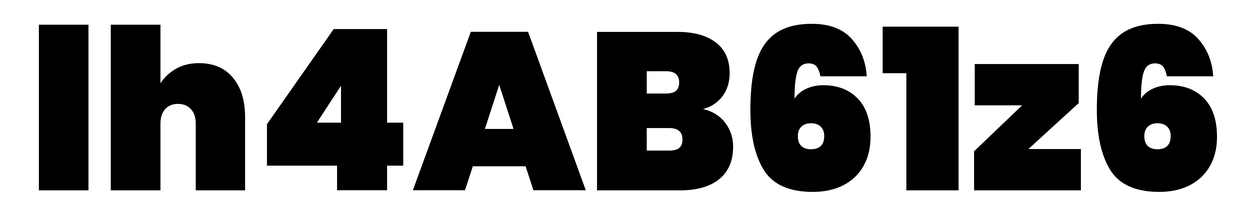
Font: Poppins-Black